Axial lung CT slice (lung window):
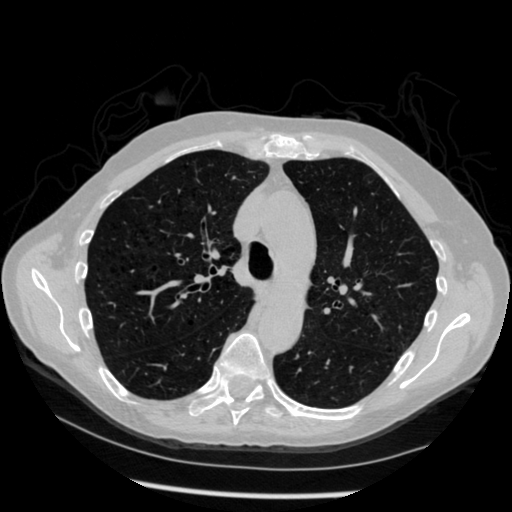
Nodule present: no